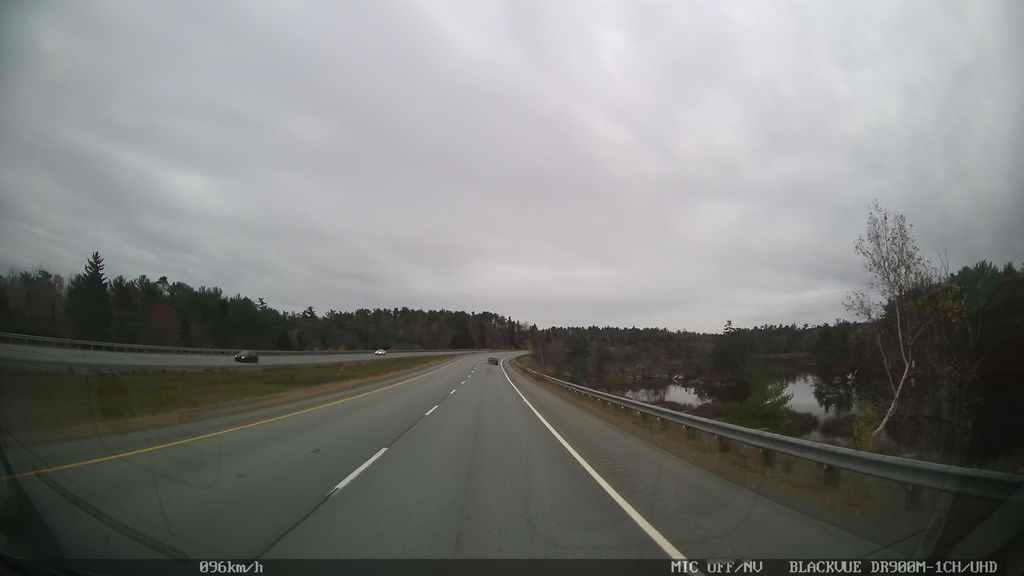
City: halifax